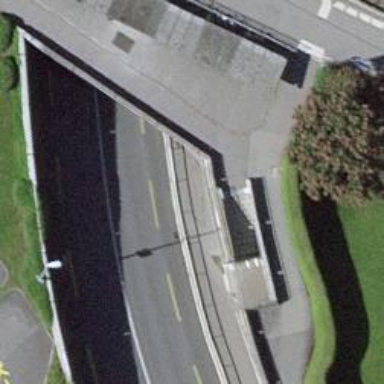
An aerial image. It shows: Road with steps.